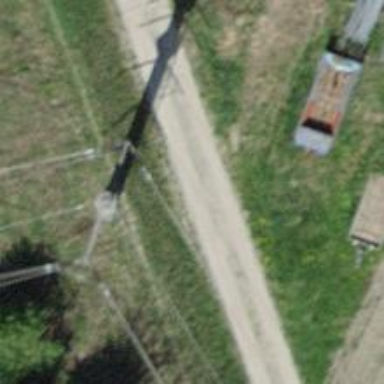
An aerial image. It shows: Concrete power pole.